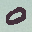
Label: 0